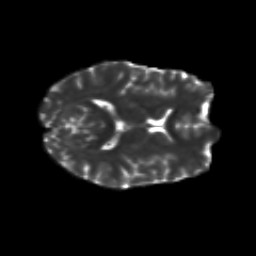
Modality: T2w
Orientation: axial
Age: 28
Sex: female
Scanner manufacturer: siemens
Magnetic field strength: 3 T
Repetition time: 8.8 s
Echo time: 0.085 s